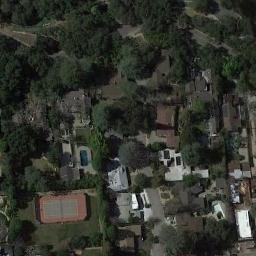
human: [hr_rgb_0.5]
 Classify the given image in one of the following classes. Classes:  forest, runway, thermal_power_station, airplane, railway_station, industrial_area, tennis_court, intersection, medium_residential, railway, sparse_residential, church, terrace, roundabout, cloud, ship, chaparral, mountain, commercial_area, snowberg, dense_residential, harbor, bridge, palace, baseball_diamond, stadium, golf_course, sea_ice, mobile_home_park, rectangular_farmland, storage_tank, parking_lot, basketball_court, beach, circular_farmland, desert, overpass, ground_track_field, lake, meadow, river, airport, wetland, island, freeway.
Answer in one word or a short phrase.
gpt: tennis_court